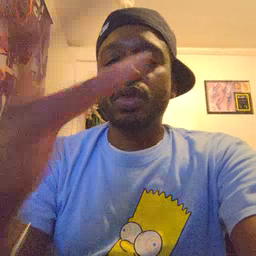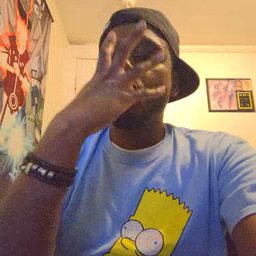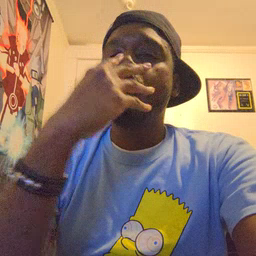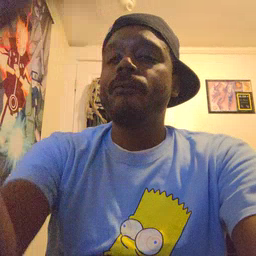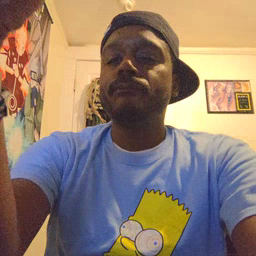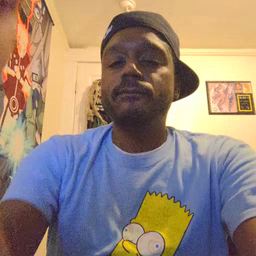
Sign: wolf